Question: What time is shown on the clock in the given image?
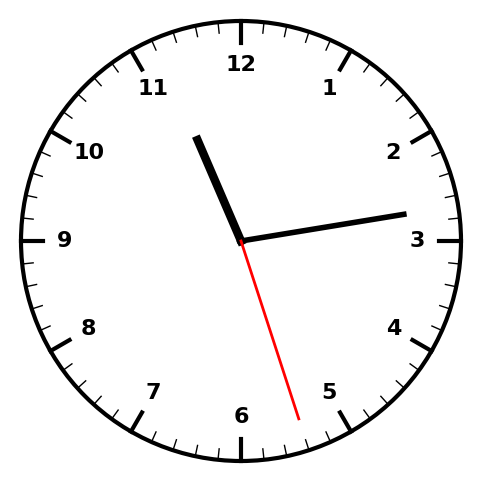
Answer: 11:13:27